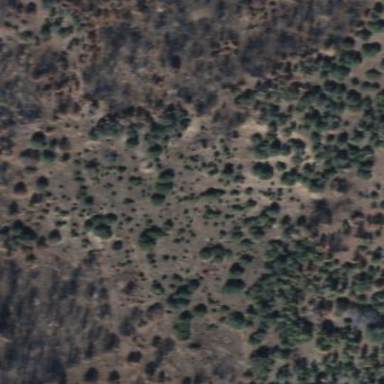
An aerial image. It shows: Patch of scrub vegetation.